Question: '''
# prepare dataset
trainX, trainy, testX, testy = create_dataset()
# evaluate model and plot learning curve with given number of nodes
num_nodes = [1, 2, 3, 4, 5, 6, 7]
for n_nodes in num_nodes:
# evaluate model with a given number of nodes
history, result = evaluate_model(
n_nodes,
trainX,
trainy,
testX,
testy,
)
# summarize final test set accuracy
print('nodes=%d: %.3f' % (n_nodes, result))
# plot learning curve
pyplot.plot(history.history['accuracy'], label=str(n_nodes))
'''

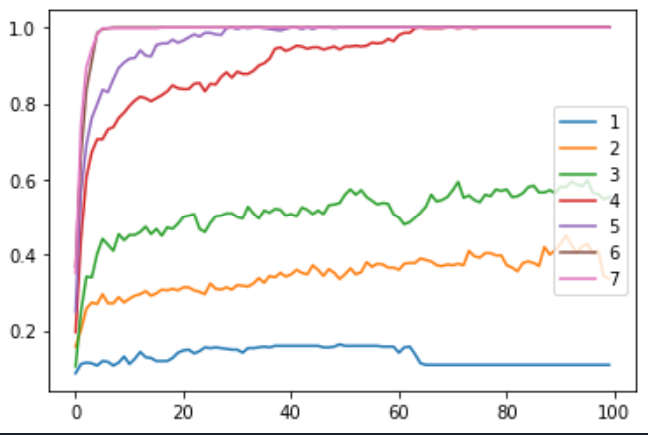
Answer: If you know your names ahead of time:
'''
# prepare dataset
trainX, trainy, testX, testy = create_dataset()
# evaluate model and plot learning curve with given number of nodes
num_nodes = [1, 2, 3, 4, 5, 6, 7]
node_names = [
"First", "Second", "Third", "Fourth", "Fifth", "Sixth", "Seventh"
]
for name, n_nodes in zip(node_names, num_nodes):
# evaluate model with a given number of nodes
history, result = evaluate_model(
n_nodes,
trainX,
trainy,
testX,
testy,
)
# plot learning curve
pyplot.plot(history.history['accuracy'], label=name)
'''